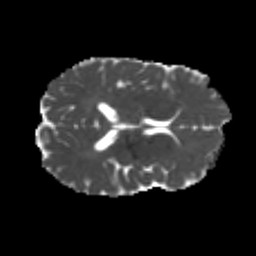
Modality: MD
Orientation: axial
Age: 24
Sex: male
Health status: healthy
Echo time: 0.074 s